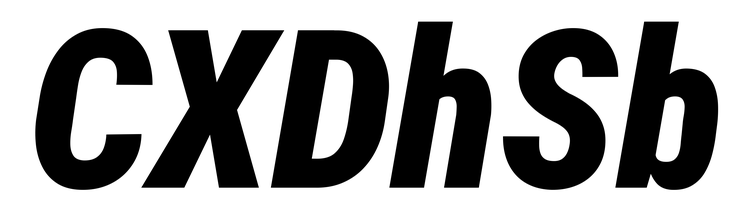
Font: Roboto-Italic_Condensed_Black_Italic